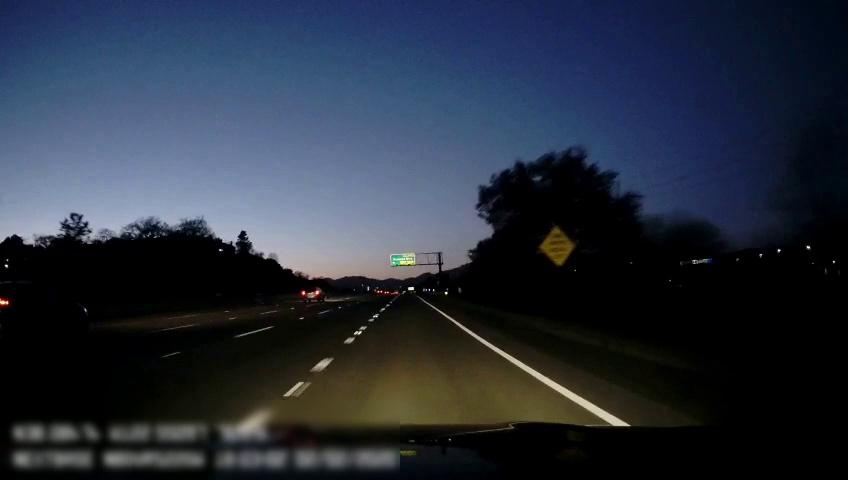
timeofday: Dusk/Dawn/Twilight
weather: Other
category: Drivable Space
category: Vehicles | SUV
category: Vehicles | SUV
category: Lanes | Alternate Lane
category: Lanes | Alternate Lane
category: Lanes | Alternate Lane
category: Lanes | Alternate Lane
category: Lanes | Alternate Lane
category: Traffic | Signs
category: Traffic | Signs